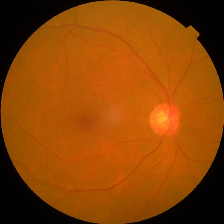
Diabetic retinopathy grade: No DR